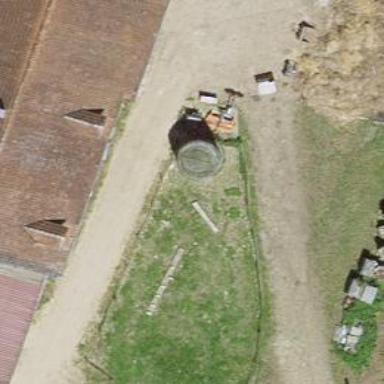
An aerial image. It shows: Silo.